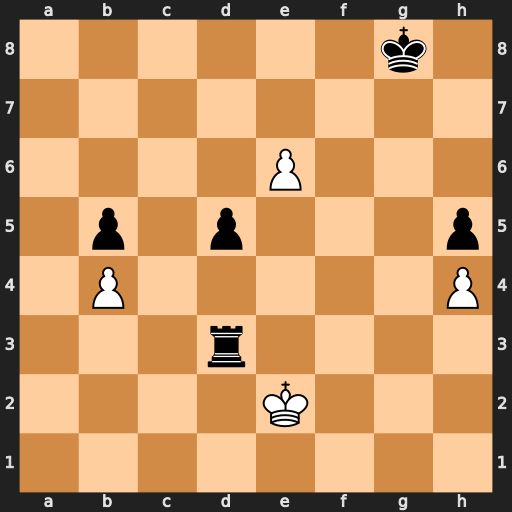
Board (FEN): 6k1/8/4P3/1p1p3p/1P5P/3r4/4K3/8
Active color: w
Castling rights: -
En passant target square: -
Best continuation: Kxd3 Kf8 Kd4